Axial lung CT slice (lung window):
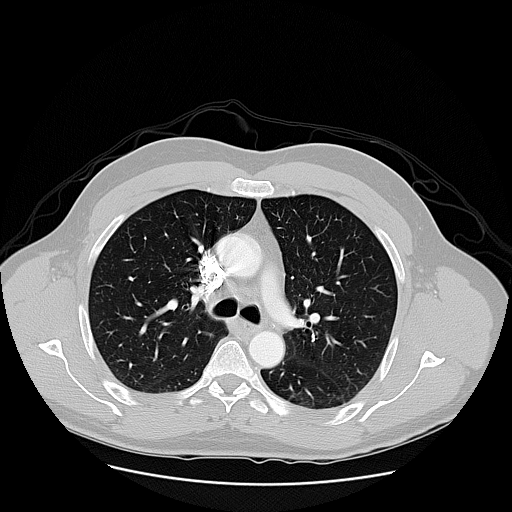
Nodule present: no